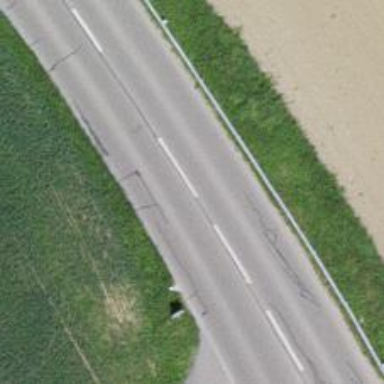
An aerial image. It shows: Primary road with asphalt surface.